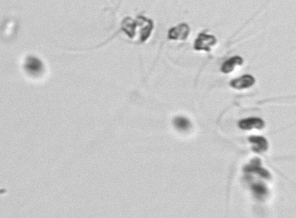
Label: Chaetoceros_socialis